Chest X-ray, PA view. Patient: 25 years old, sex M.
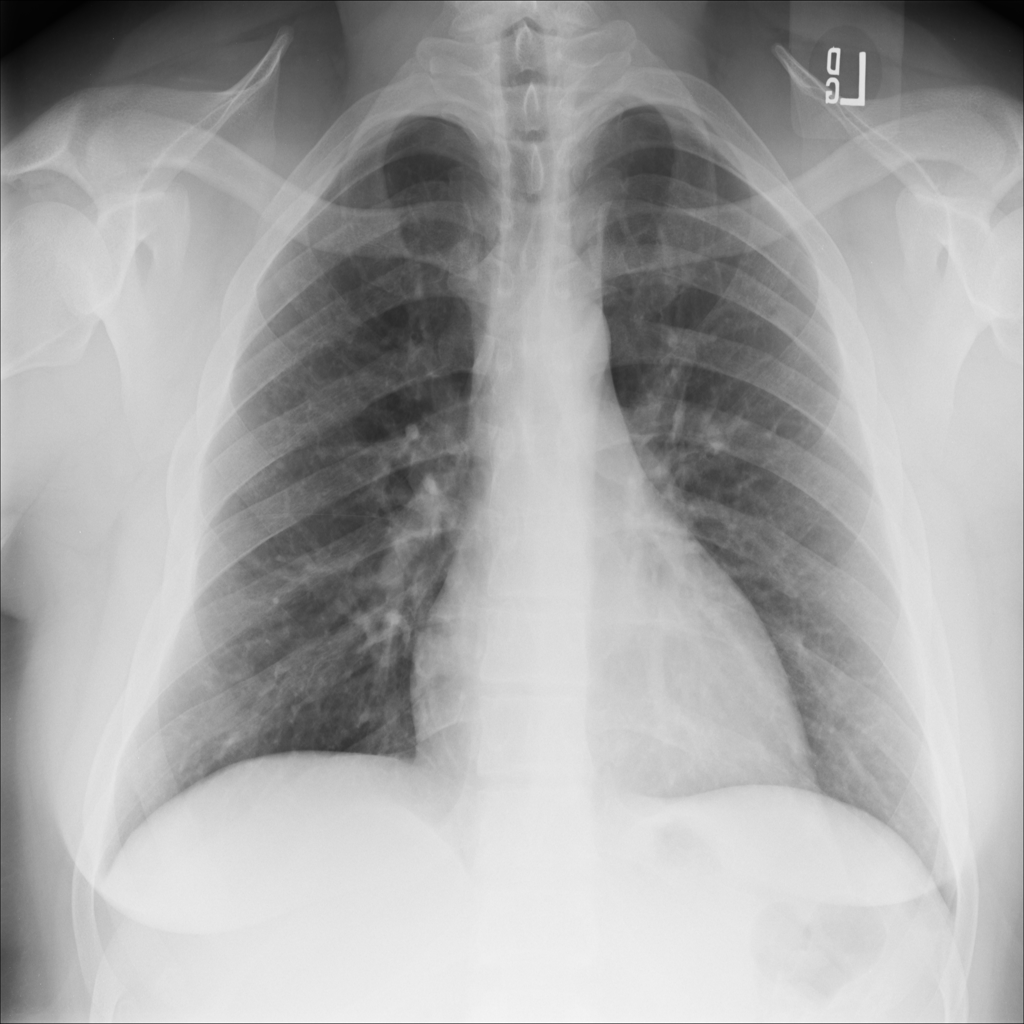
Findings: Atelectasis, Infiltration